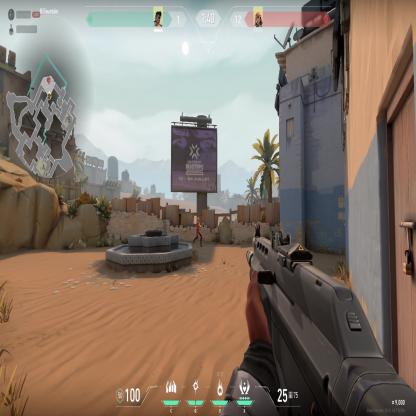
Label: enemy